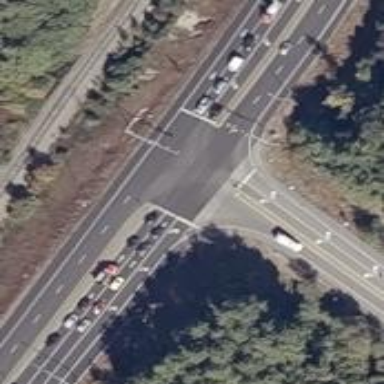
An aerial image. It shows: Trunk highway.